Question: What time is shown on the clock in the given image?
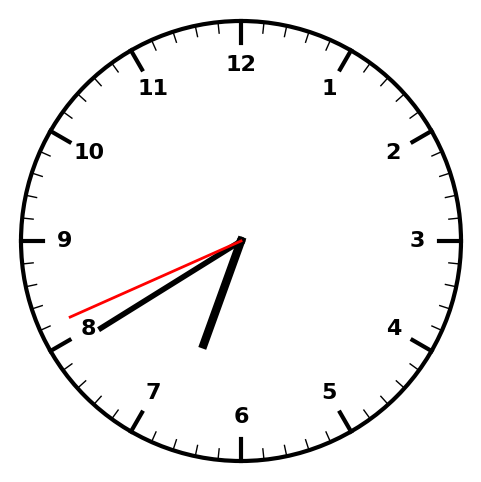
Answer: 06:39:41